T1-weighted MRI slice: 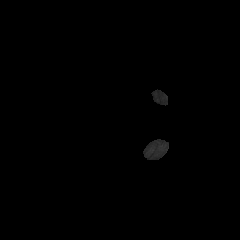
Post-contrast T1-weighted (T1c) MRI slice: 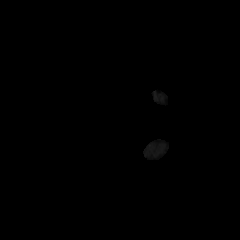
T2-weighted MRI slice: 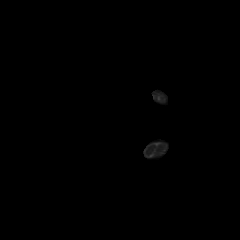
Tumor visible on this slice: no